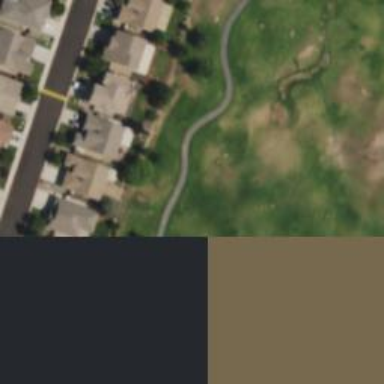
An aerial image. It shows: Service road designated as golf cart path.